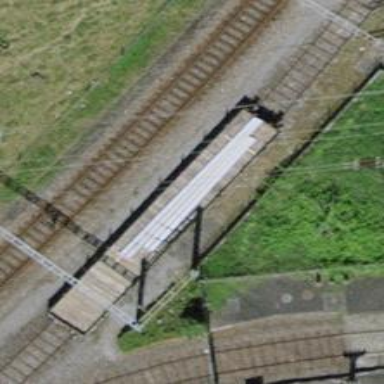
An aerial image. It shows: Single-track spur railway line.